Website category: sports
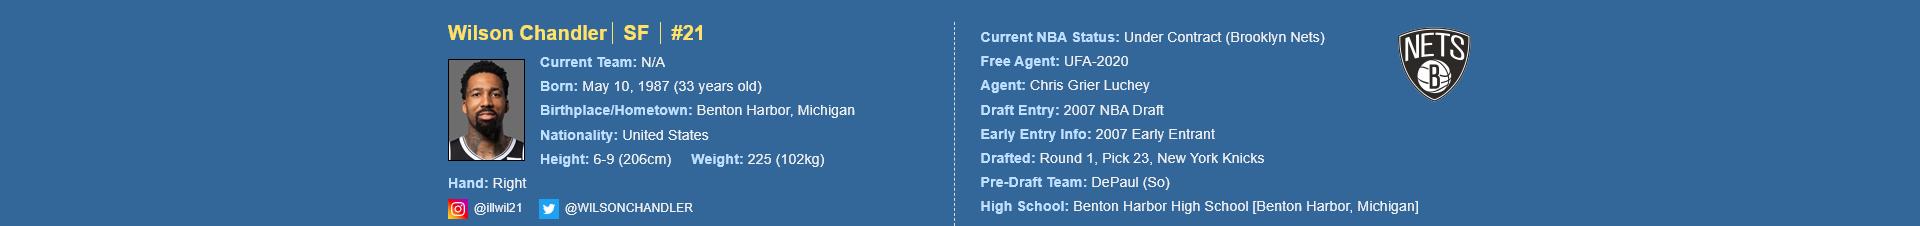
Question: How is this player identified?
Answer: Wilson Chandler

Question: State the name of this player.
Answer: Wilson Chandler

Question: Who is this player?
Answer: Wilson Chandler

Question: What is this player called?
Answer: Wilson Chandler

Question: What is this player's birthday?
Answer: May 10, 1987

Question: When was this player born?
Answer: May 10, 1987

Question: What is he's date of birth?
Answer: May 10, 1987

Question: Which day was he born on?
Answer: May 10, 1987

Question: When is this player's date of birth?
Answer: May 10, 1987

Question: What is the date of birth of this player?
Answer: May 10, 1987

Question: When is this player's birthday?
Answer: May 10, 1987

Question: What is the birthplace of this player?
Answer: Benton Harbor, Michigan

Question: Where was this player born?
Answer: Benton Harbor, Michigan

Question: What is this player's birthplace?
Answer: Benton Harbor, Michigan

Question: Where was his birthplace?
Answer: Benton Harbor, Michigan

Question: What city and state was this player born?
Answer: Benton Harbor, Michigan

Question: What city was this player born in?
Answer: Benton Harbor, Michigan

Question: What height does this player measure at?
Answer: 6-9 (206cm)

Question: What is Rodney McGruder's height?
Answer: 6-9 (206cm)

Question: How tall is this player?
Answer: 6-9 (206cm)

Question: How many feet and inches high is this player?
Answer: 6-9 (206cm)

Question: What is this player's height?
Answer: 6-9 (206cm)

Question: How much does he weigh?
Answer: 225 (102kg)

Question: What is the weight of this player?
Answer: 225 (102kg)

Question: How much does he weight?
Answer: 225 (102kg)

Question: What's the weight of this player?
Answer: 225 (102kg)

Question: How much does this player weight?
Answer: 225 (102kg)

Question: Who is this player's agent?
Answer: Chris Grier Luchey

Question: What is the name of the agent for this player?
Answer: Chris Grier Luchey

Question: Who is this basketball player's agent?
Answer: Chris Grier Luchey

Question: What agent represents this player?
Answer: Chris Grier Luchey

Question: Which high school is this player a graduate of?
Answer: Benton Harbor High School

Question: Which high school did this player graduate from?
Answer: Benton Harbor High School

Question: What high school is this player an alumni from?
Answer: Benton Harbor High School

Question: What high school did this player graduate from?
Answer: Benton Harbor High School

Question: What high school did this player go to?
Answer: Benton Harbor High School

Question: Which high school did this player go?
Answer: Benton Harbor High School